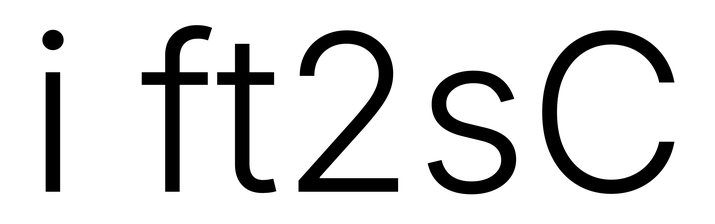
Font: Inter_Light